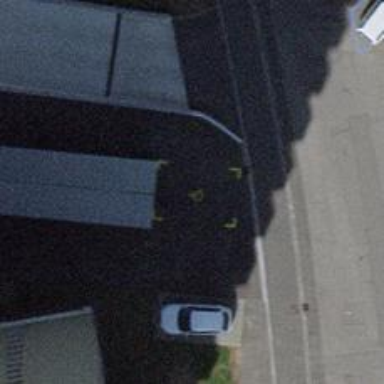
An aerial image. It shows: Parking space designated for disabled individuals.